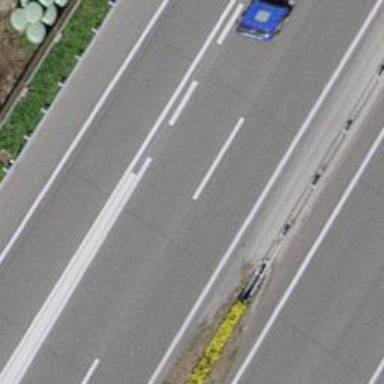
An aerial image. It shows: Motorway junction.